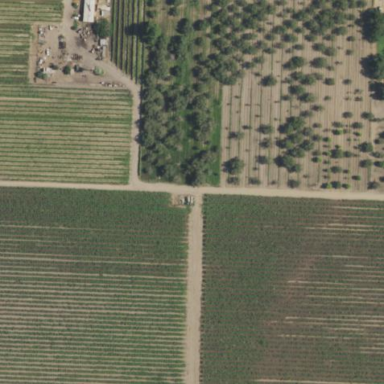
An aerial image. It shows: Beautiful vineyard in the countryside.